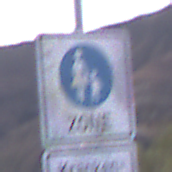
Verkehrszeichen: BeginnFussgaengerzone
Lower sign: BesondereFahrzeugeUndTransportgueter4
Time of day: Dusk
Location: Outdoor (Nature)
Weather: Clear
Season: NotSpecified
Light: Natural